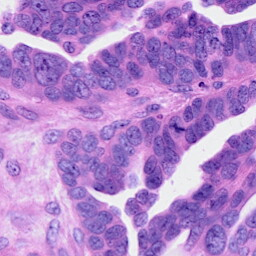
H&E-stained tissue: Ovarian